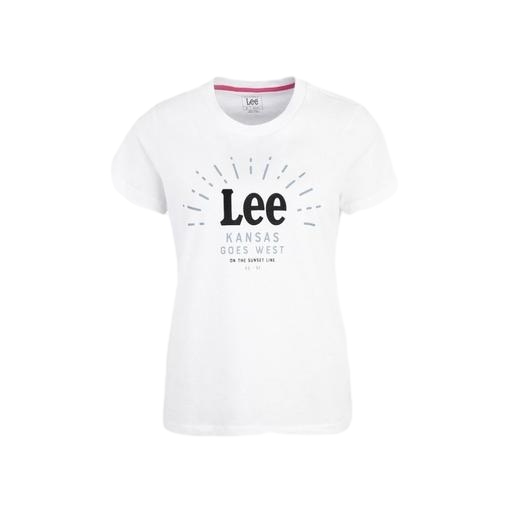
light ble tee, light graphic tee, white light graphic tee, white background